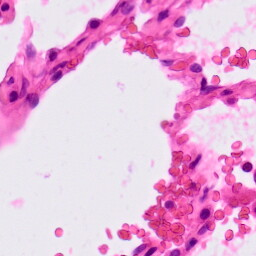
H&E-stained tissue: Lung